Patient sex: F
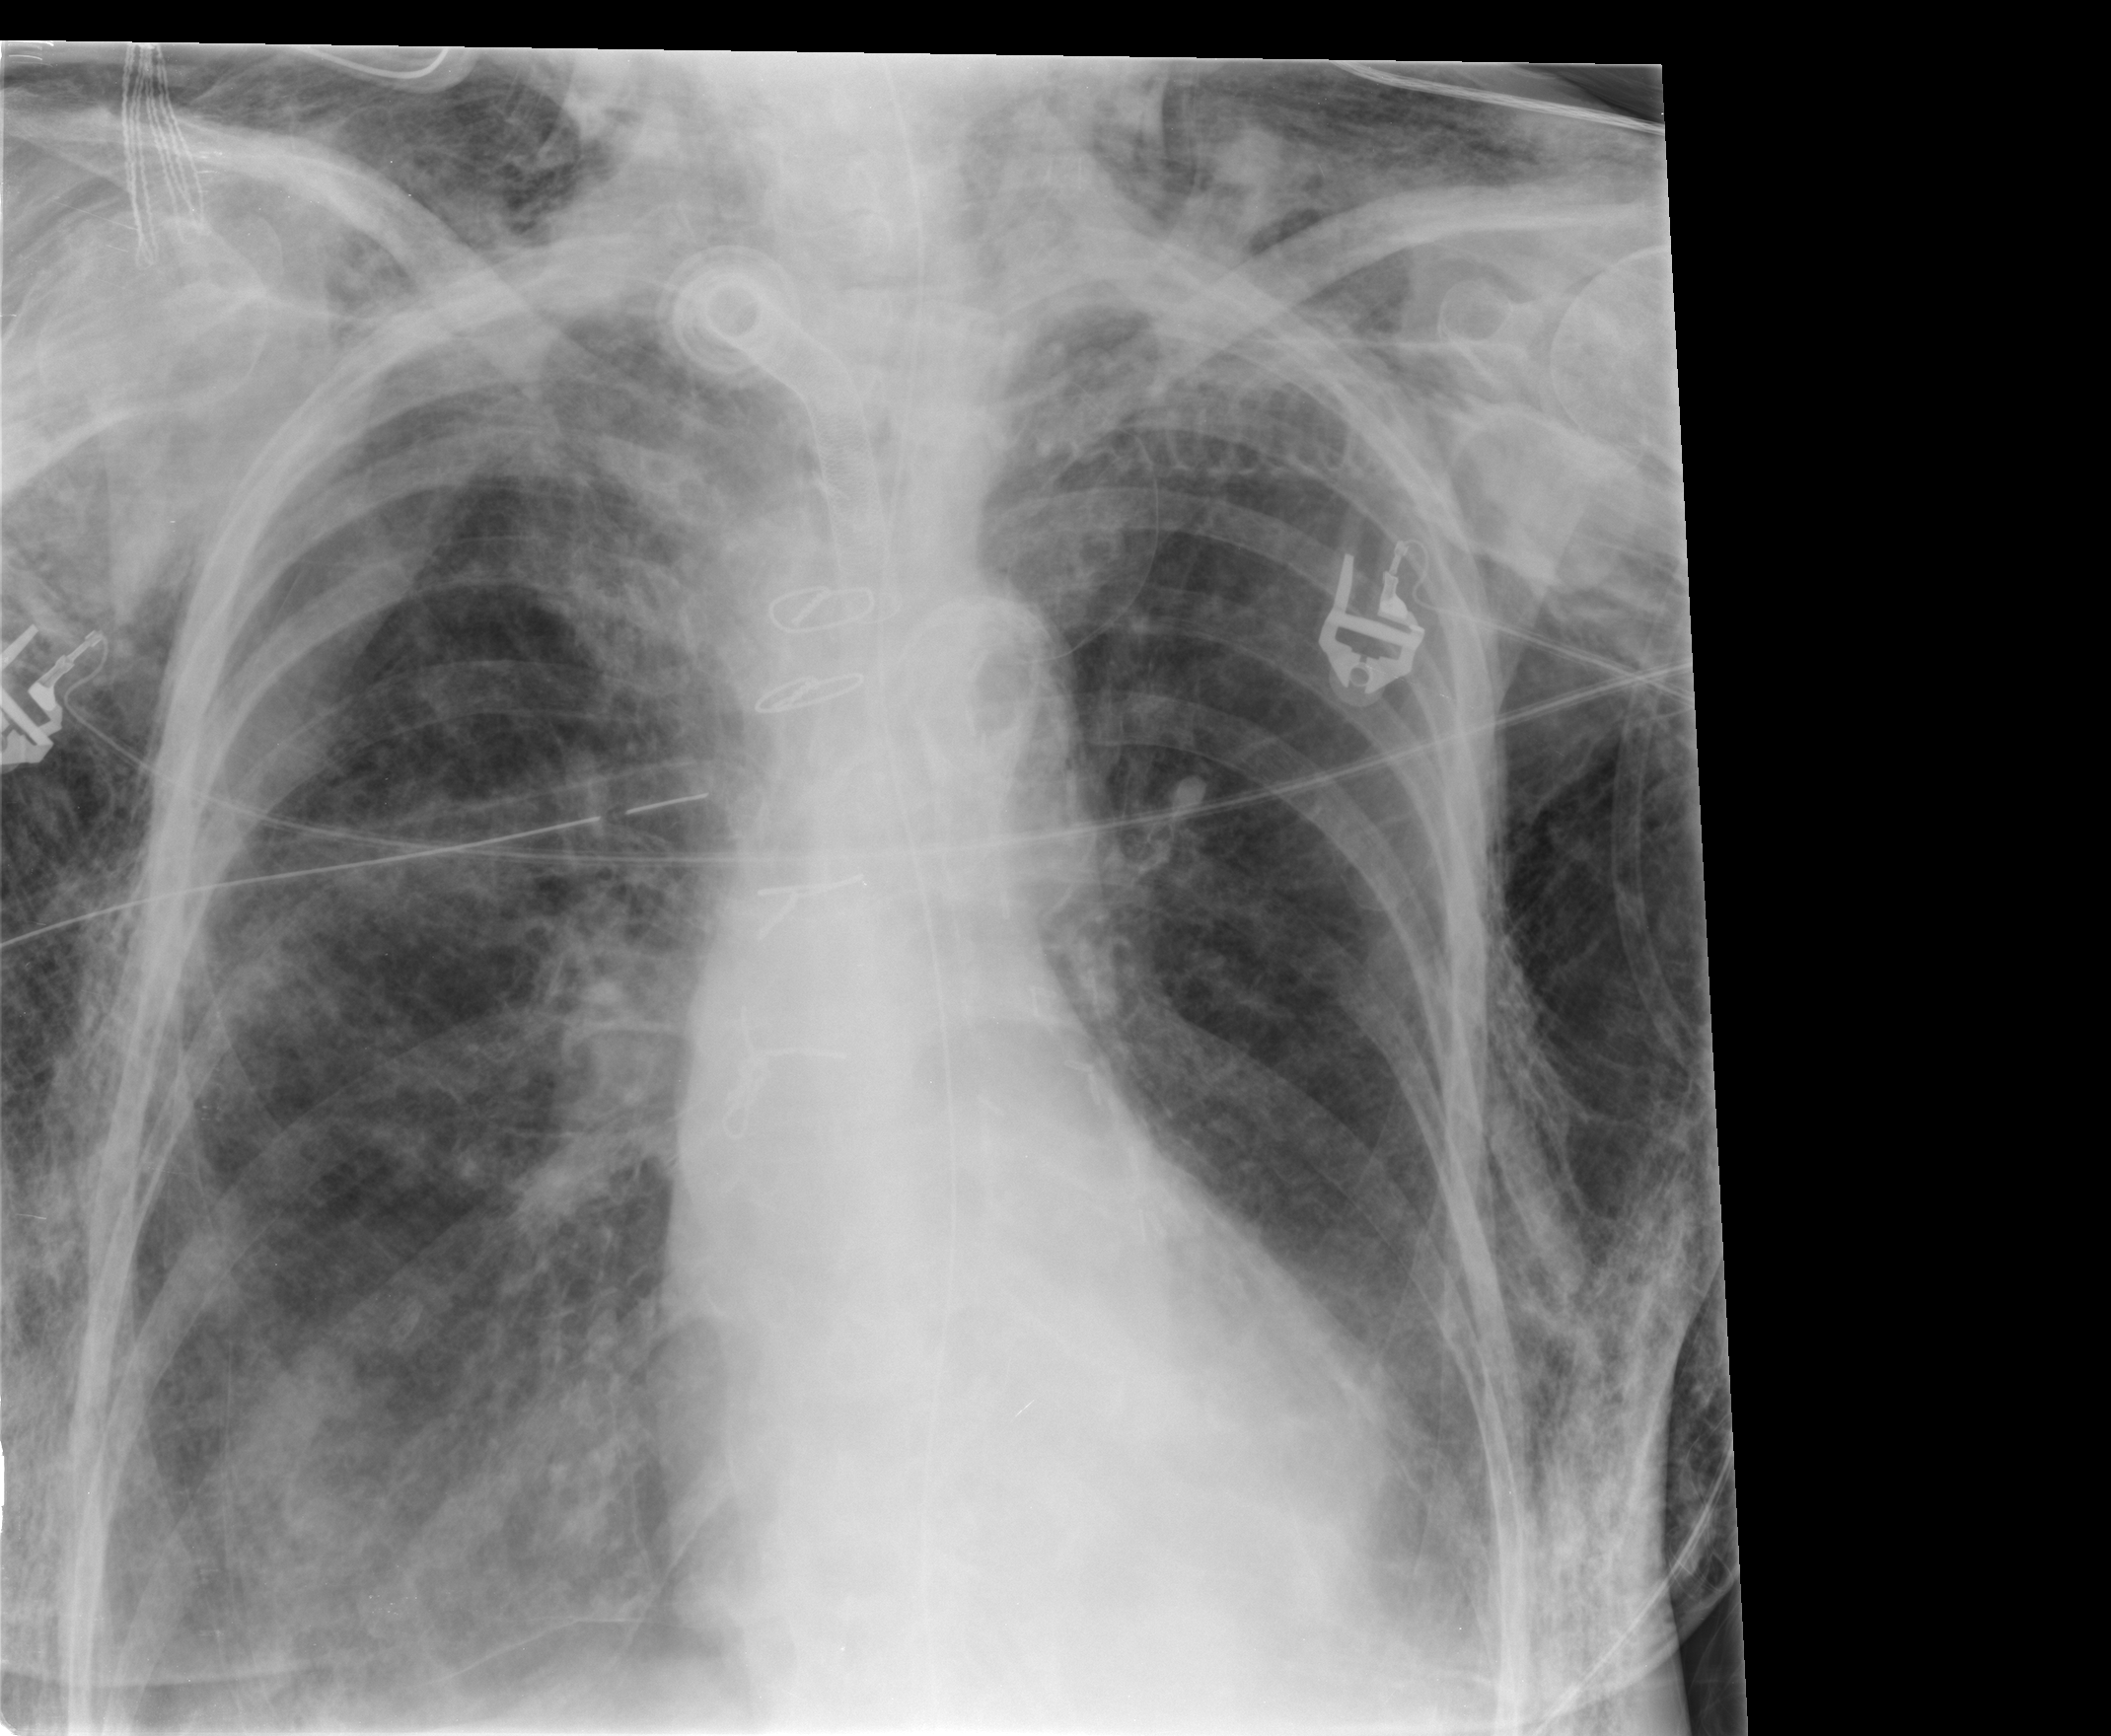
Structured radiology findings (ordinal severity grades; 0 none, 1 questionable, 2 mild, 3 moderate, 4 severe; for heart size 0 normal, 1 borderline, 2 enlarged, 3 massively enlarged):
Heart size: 0
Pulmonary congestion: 1
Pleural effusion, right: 0
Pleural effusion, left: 2
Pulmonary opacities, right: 1
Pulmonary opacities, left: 1
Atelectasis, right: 2
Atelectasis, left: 2